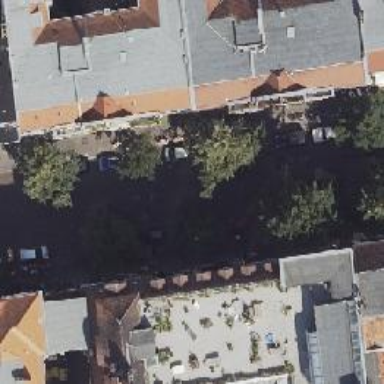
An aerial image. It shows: Bicycle parking located on the sidewalk.